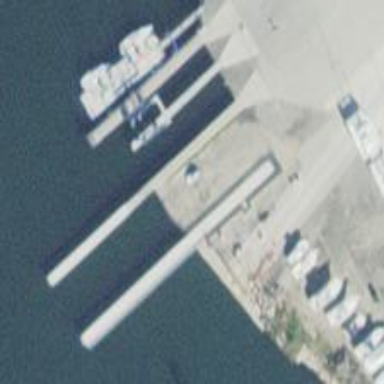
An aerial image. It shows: Man-made pier.